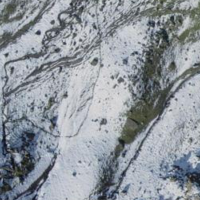
EUNIS habitat code: 48
Species observed at this site:
Cupido minimus